Explain the disparities between the first and second image.
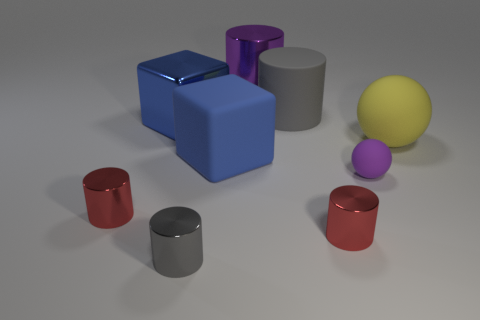
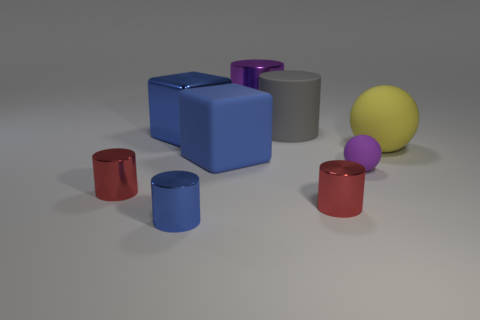
the tiny gray thing turned blue
the gray metallic thing changed to blue
the tiny gray cylinder changed to blue
the gray shiny thing changed to blue
the tiny gray metal cylinder in front of the large blue metal object changed to blue
the tiny gray shiny cylinder in front of the blue shiny block turned blue
the tiny gray metal cylinder that is in front of the blue metal thing turned blue
the small gray metal cylinder that is in front of the big yellow matte sphere became blue